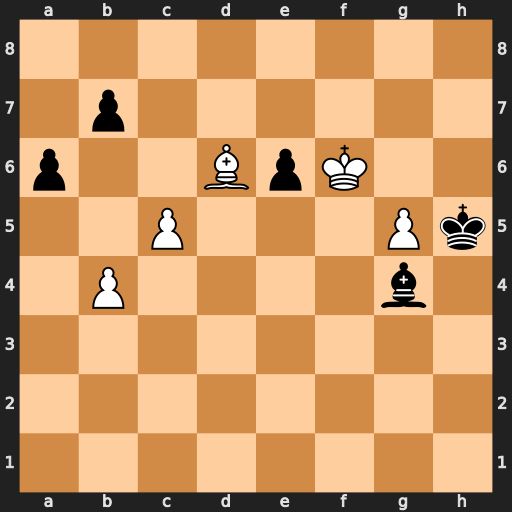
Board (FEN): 8/1p6/p2BpK2/2P3Pk/1P4b1/8/8/8
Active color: w
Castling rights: -
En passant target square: -
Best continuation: g6 Bf5 g7